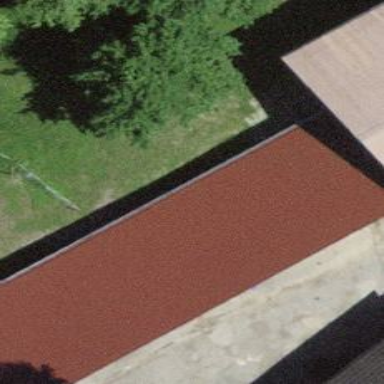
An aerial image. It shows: Shed building.